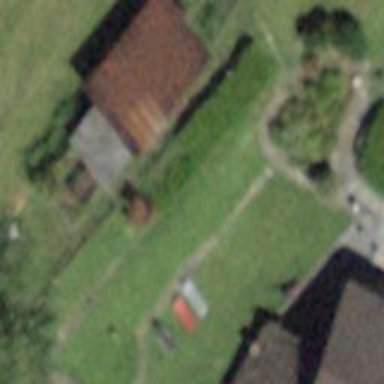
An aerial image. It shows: Hut.